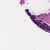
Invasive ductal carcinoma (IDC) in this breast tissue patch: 0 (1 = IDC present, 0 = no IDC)